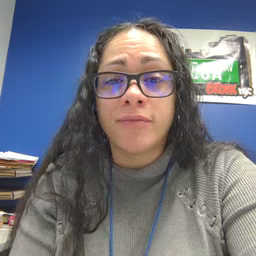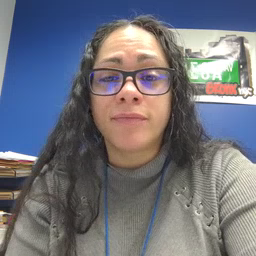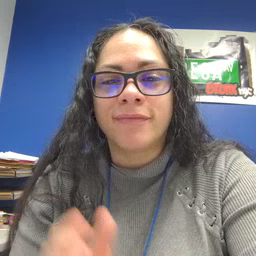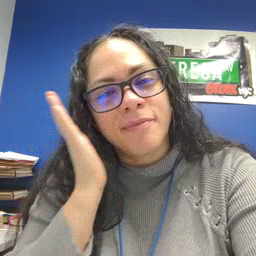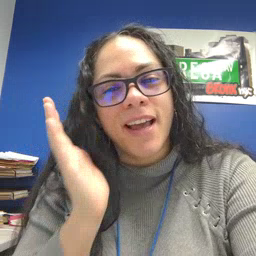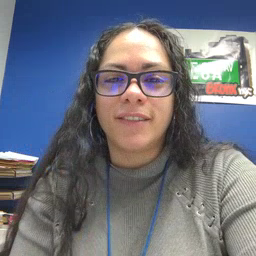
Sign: bed